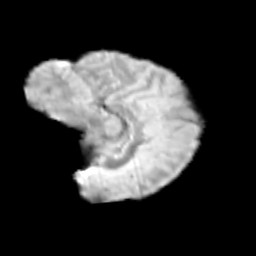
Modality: T2w
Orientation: sagittal
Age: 11
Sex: female
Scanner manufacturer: siemens
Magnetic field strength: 3 T
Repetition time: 3.8 s
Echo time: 0.07 s